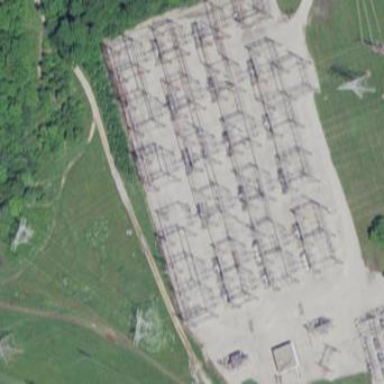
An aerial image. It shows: Power substation.